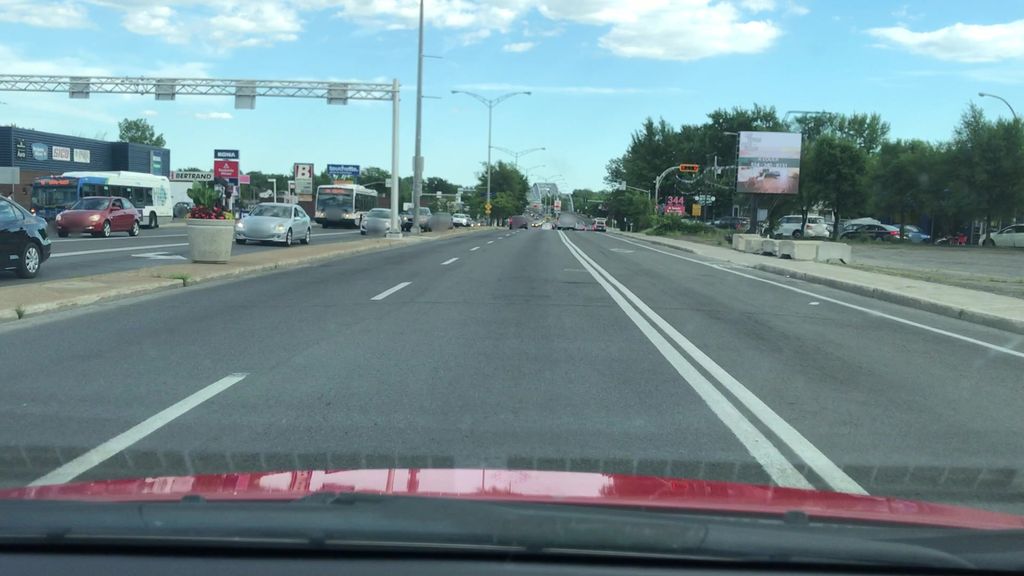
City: montreal